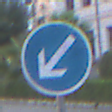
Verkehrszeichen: VorgeschriebeneVorbeifahrtLinks
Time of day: SunriseSunset
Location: Outdoor (Urban)
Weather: PartlyCloudy
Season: NotSpecified
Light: Natural